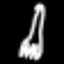
Label: fork